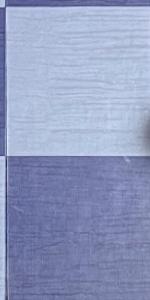
Label: Empty